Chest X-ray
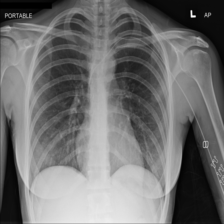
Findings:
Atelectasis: negative
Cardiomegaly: negative
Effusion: negative
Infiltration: negative
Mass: negative
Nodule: negative
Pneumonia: negative
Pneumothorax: negative
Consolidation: negative
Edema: negative
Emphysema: negative
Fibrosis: negative
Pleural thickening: negative
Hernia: negative